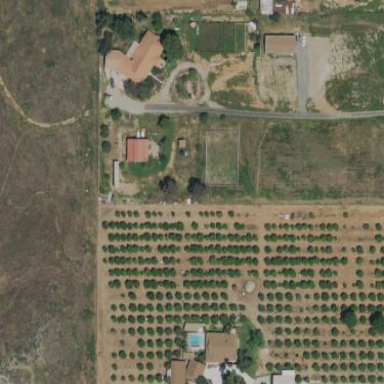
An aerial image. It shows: Orange orchard with rows of vibrant orange trees.